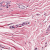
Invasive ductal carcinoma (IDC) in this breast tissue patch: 0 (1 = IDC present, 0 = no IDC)